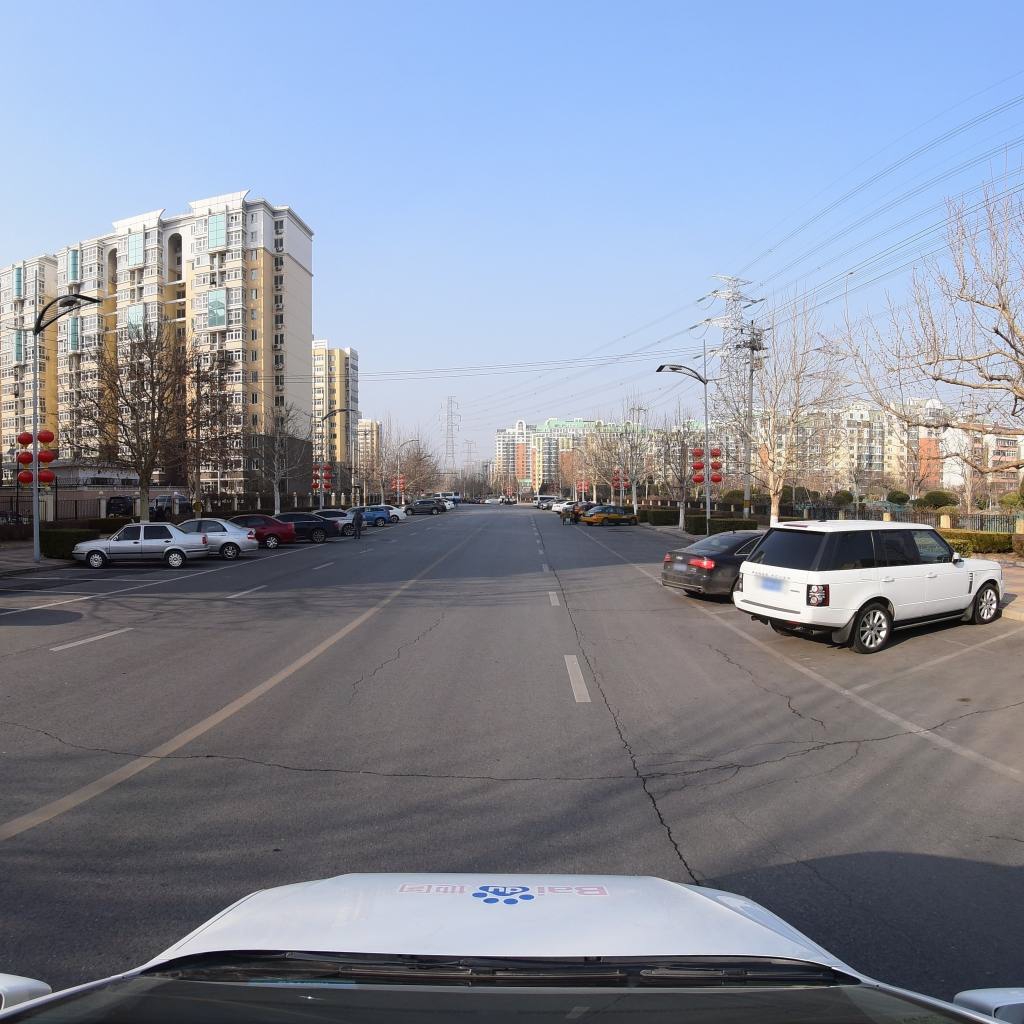
Region: Fengtai
Road damage annotations: transverse crack, longitudinal crack, longitudinal crack, longitudinal crack, alligator crack, longitudinal crack, transverse crack, transverse crack